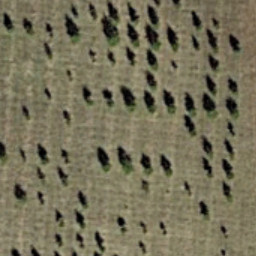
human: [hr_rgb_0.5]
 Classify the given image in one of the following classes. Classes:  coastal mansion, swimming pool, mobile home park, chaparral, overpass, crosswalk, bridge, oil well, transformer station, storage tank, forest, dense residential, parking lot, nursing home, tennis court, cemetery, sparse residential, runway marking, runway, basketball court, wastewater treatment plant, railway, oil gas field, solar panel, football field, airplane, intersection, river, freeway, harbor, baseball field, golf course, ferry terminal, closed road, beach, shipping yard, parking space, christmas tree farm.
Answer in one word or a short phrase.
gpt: christmas tree farm